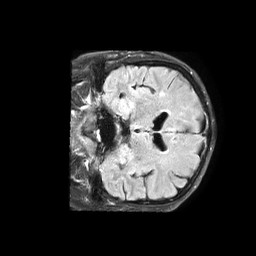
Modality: FLAIR
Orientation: coronal
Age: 60
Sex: male
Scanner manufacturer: philips
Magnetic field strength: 1.5 T
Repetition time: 6 s
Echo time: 0.104 s